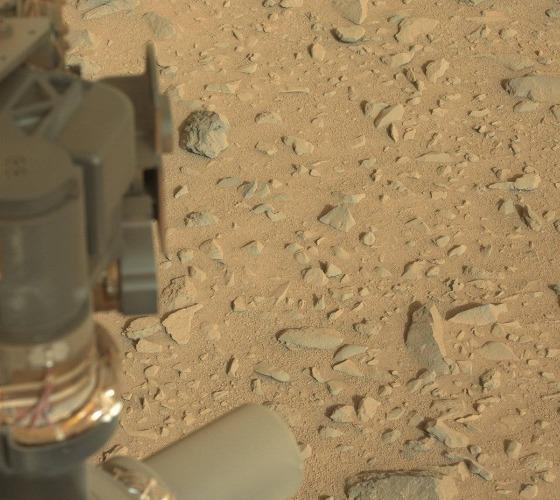
Terrain classes present: Background, Bedrock, Gravel / Sand / Soil, Shadow